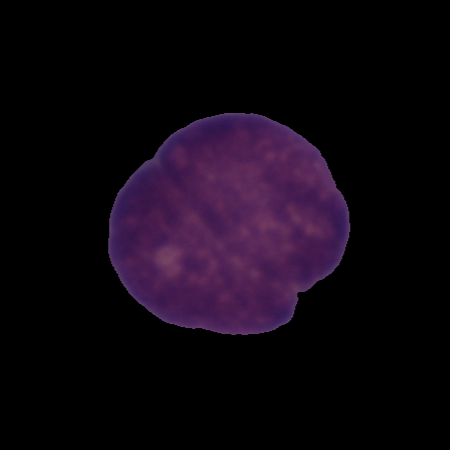
Label: cancer